Field crop: maize
Growth stage: 1
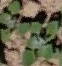
Species: chenopodium